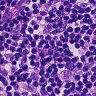
Metastatic tissue present: no